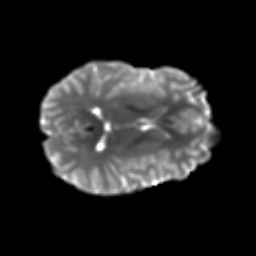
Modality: T2w
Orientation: axial
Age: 17
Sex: female
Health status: ill
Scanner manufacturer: ge
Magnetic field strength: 3 T
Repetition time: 6.776 s
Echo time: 0.0794 s